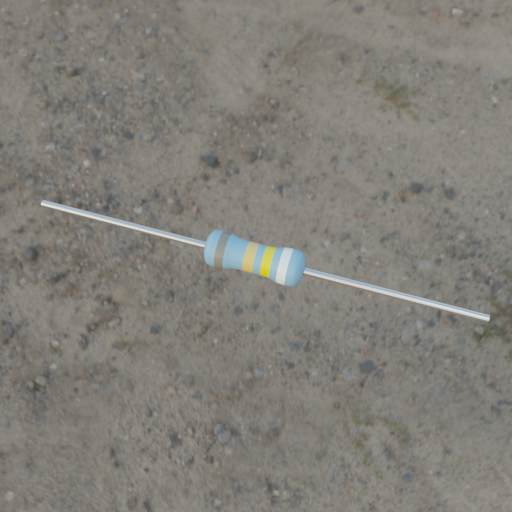
Resistor colour bands (in order): gray, gold, yellow, white